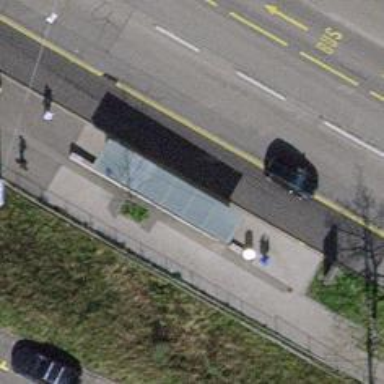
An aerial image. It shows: Bus stop with sheltered platform for public transport.